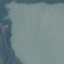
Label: SeaLake